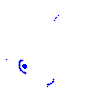
Particle: electron